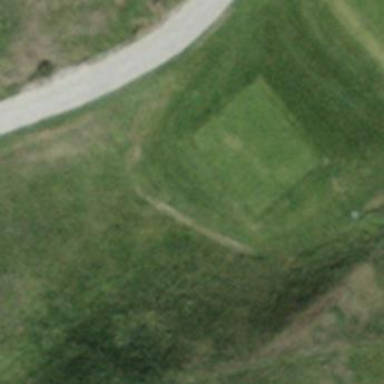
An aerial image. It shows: Golf tee on grassy land.